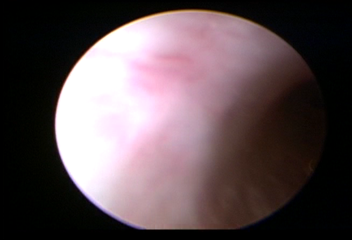
Modality: WLC
Class: Normal mucosa
Bladder cancer association: No